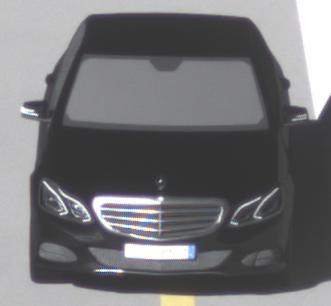
Make: Mercedes-Benz
Model: E 200
Detailed model: E-Class (212) Limousine
Model produced from: 2013/04
Model produced until: 2015/10
Doors: 4
Color: black
Road condition: dry road
Daytime: morning or afternoon
Contrast: high contrast